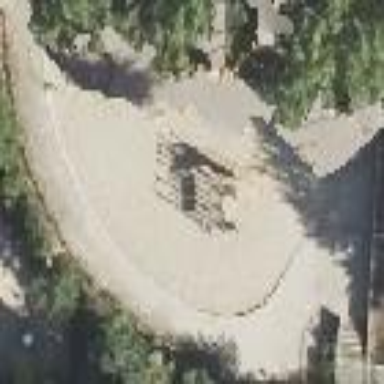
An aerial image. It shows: Playground with sandy surface.